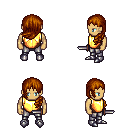
a pixel art fantasy rpg character, male body template, human, tanned skin, gold chest armor, metal pants, brunette left-swept hairstyle, metal boots, dagger, four views (front, back, left, right), 2x2 character sprite sheet, small pixel art, hard edges, no anti-aliasing